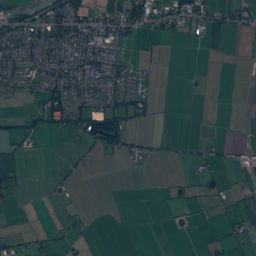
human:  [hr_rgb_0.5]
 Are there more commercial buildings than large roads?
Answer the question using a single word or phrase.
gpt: yes

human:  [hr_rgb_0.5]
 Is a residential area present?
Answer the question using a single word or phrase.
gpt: yes

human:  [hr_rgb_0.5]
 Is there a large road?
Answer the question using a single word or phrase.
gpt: no

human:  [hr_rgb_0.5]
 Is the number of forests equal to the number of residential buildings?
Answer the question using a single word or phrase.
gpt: no

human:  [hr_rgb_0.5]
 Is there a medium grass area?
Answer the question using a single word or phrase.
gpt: yes

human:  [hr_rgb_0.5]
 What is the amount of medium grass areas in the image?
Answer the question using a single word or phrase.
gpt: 49

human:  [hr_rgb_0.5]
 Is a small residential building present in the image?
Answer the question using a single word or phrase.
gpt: yes

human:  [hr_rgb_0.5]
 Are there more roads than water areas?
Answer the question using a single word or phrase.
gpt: yes

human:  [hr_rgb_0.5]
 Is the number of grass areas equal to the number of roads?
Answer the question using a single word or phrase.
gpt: no

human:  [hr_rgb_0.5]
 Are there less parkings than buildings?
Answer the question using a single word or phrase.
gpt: yes

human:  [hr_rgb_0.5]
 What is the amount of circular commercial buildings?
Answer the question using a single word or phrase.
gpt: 0

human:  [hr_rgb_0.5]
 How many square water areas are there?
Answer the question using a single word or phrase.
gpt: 2

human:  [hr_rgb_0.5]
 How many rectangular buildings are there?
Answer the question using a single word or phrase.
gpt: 2199

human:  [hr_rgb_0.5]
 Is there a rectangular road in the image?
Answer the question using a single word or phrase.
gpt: no

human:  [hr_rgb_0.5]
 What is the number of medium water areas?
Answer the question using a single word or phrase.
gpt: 12

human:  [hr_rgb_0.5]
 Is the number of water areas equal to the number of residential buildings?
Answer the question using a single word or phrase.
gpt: no

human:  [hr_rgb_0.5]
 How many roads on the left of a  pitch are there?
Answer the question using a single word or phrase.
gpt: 191

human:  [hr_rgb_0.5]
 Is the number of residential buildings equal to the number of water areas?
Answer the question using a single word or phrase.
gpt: no

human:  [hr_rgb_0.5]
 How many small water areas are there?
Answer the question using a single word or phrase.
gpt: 16

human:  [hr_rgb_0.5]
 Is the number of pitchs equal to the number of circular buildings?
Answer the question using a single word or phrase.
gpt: no

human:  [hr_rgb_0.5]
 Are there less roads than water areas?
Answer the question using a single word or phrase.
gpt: no

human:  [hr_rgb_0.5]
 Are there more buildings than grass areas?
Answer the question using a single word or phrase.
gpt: yes

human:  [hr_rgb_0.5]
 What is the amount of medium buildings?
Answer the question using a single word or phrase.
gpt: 14

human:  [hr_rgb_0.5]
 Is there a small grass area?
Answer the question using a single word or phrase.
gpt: yes

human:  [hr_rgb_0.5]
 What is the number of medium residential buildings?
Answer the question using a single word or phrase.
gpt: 9

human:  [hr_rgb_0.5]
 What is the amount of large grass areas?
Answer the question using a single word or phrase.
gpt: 217

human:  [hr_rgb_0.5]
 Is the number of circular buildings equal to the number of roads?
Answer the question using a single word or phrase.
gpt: no

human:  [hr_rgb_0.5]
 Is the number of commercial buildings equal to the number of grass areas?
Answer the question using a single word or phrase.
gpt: no

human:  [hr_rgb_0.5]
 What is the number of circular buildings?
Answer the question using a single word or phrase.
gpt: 6

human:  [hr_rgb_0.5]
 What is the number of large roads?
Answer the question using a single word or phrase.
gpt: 0

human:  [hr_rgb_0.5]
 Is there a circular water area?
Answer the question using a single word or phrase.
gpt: yes

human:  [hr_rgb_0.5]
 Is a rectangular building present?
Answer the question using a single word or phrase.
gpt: yes

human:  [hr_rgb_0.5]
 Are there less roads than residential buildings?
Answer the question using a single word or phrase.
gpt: yes

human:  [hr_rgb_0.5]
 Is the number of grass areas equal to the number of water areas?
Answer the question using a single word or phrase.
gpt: no

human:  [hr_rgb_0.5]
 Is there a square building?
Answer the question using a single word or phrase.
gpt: yes

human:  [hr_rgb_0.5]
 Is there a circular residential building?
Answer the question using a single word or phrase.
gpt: yes